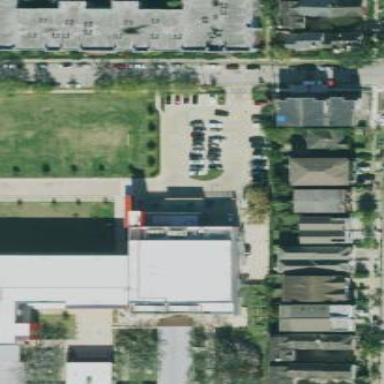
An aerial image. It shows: School building.